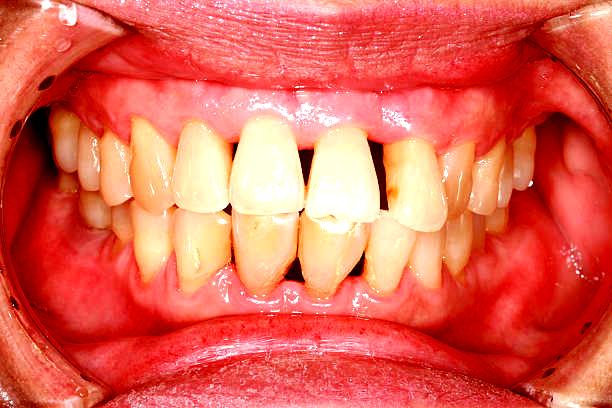
Condition: Gingivitis